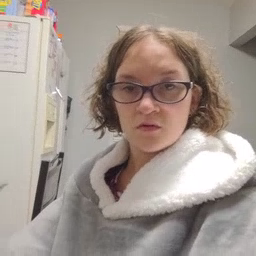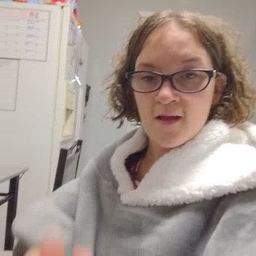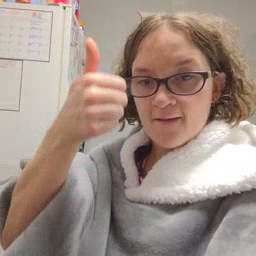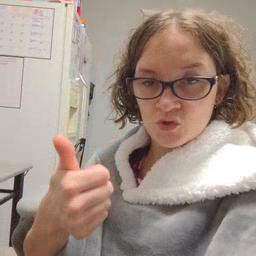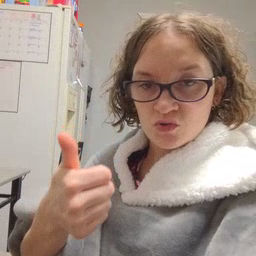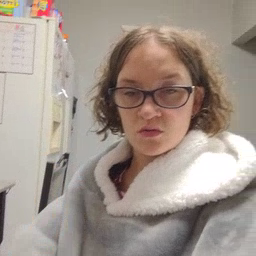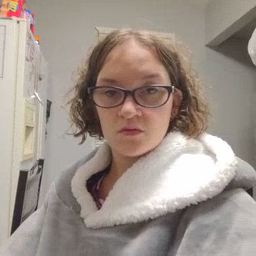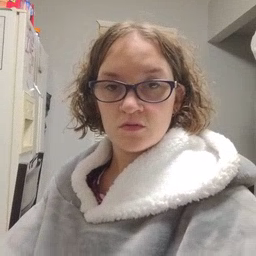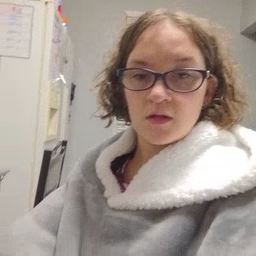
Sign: every